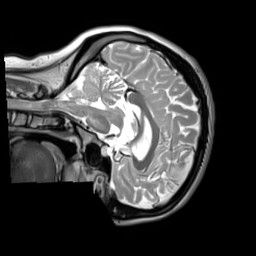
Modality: T2w
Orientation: sagittal
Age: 24
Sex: female
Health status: ill
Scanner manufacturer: siemens
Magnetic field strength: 3 T
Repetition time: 2.8 s
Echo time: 0.326 s